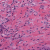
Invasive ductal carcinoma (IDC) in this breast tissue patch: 0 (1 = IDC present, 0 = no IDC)